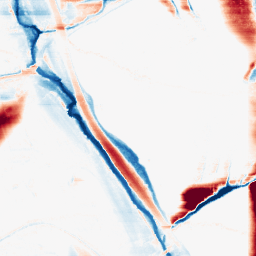
Category: morphological
Decomposition family: morphological_rect
Decomposition parameters: operation: average
width: 50
height: 5
Upsampling method: edge_directed
Upsampling parameters: scale: 2
Upsampling scale: 2